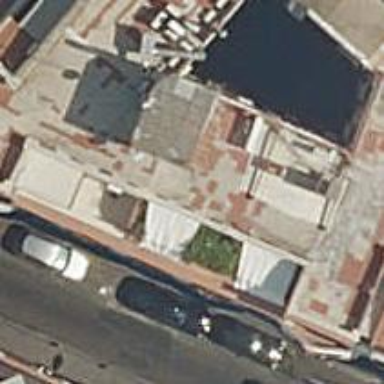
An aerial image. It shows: Part of building.